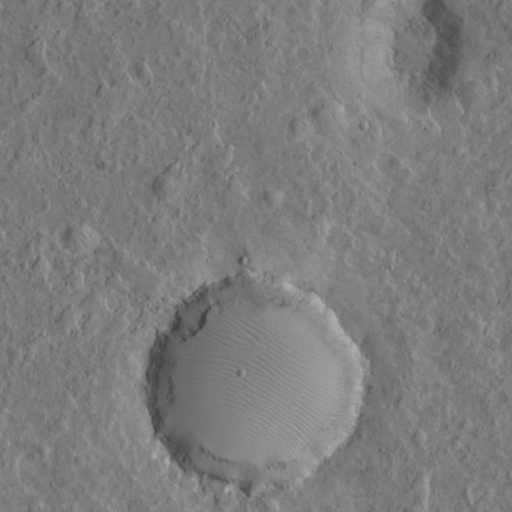
Objects detected: cone